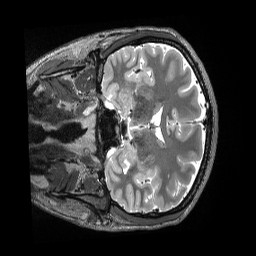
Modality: T2w
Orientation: coronal
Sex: male
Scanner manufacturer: siemens
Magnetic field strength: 3 T
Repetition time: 3.2 s
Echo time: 0.563 s